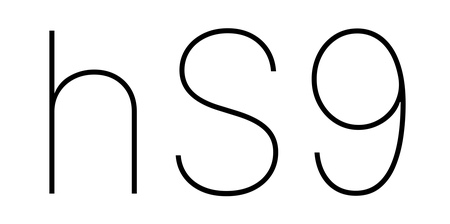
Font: Inter_Thin